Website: apple-inc
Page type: customer-info-address
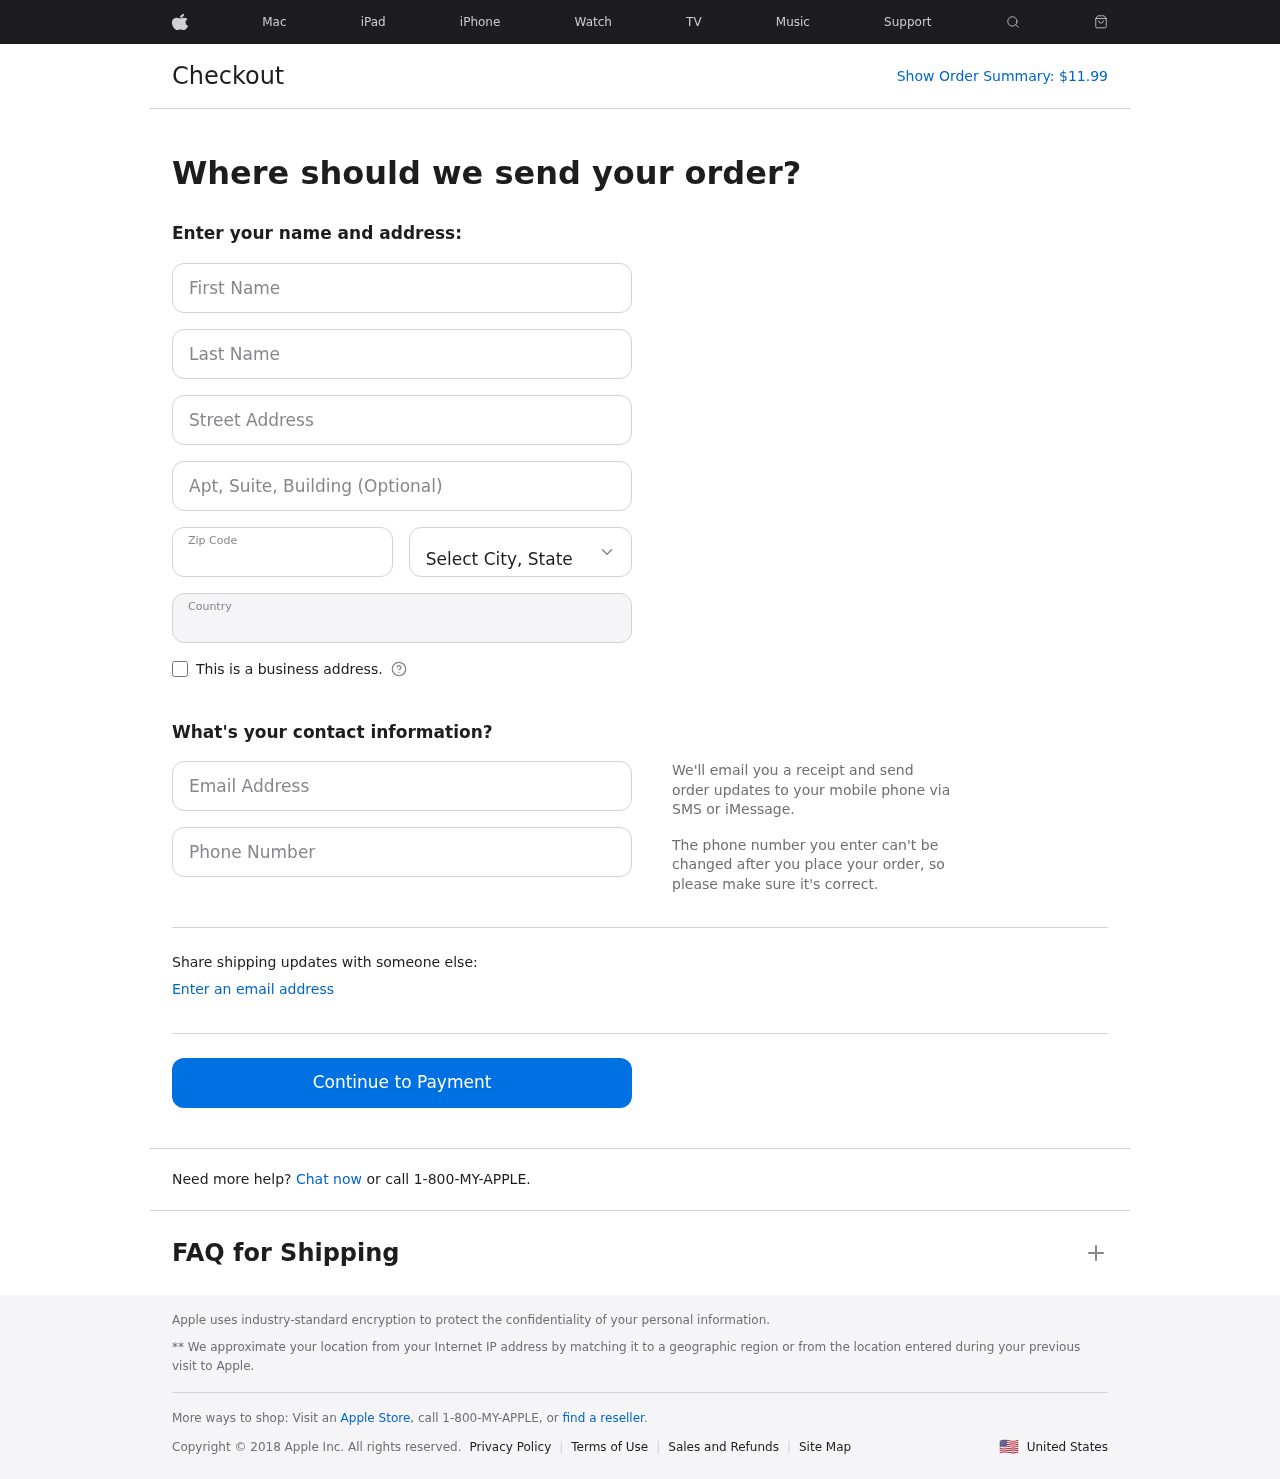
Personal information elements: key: PII_CITY_STATE
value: Jordanside, OH
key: PII_COUNTRY
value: United States
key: PII_EMAIL
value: jennifer_hall@hotmail.com
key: PII_FIRSTNAME
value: Jennifer
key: PII_LASTNAME
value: Hall
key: PII_PHONE
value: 8414200192
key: PII_POSTCODE
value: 34451
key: PII_STREET
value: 366 Mark Ridge Apt. 142
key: PII_STREET2
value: Suite 797
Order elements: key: ORDER_TOTAL
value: $11.99